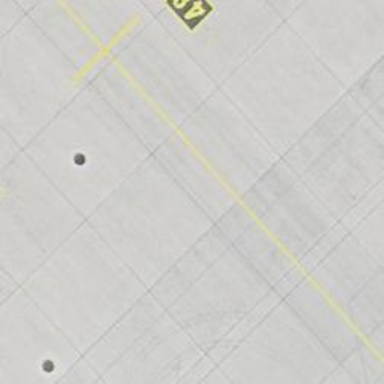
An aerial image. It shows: Airport parking position.